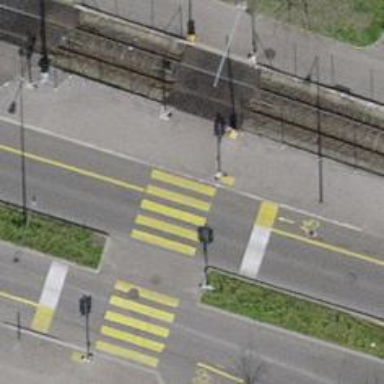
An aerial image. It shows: Road crossing with traffic signals and island.